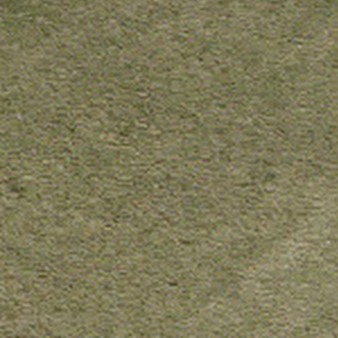
Label: other